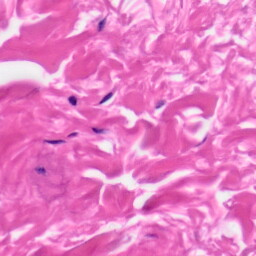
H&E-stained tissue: Skin